Brain MRI, t1w sequence, axial 2D slice.
Patient: age 28, sex M, weight 78 kg, height 1.78 m
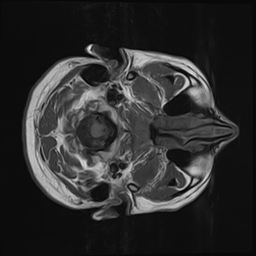